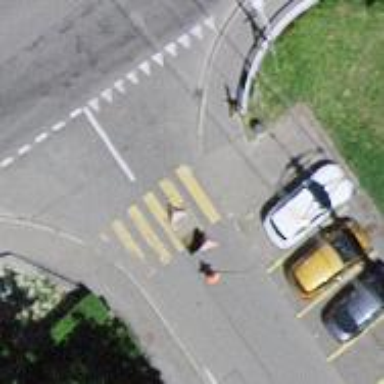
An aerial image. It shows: Uncontrolled zebra crossing.